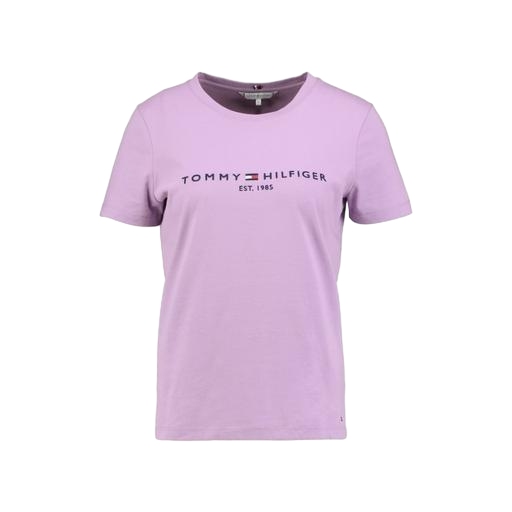
th shirt, purple logo t-shirt, purple graphic tee, white background